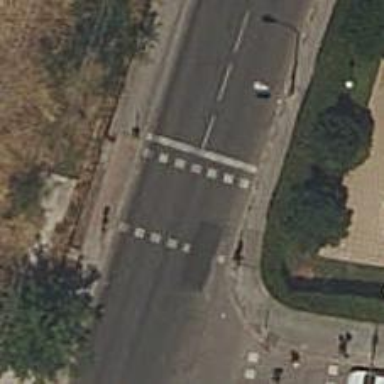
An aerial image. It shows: Crossing with traffic signals.